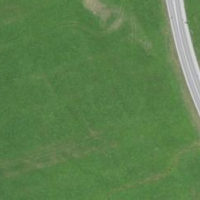
EUNIS habitat code: 24
Species observed at this site:
Lilium bulbiferum